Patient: sex M, age 70
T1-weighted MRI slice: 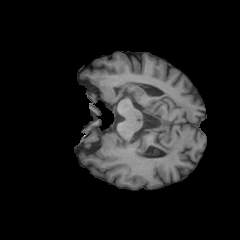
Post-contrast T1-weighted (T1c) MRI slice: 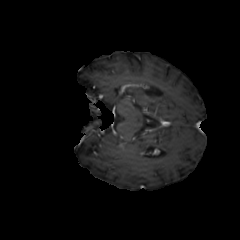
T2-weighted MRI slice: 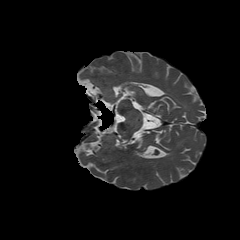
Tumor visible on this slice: no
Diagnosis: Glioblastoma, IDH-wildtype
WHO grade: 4